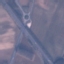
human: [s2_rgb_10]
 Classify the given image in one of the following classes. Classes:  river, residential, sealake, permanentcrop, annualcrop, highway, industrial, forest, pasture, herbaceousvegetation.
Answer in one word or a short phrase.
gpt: Highway